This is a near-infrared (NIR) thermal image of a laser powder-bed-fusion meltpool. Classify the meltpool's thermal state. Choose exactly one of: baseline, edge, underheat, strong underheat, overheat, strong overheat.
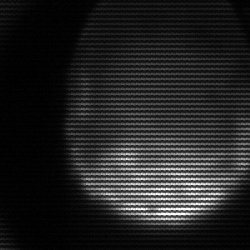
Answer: edge